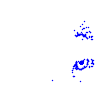
Particle: proton